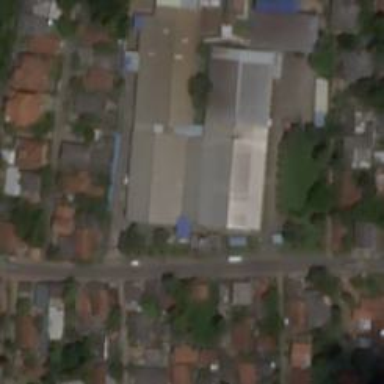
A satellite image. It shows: Factory with lean-to roof made of zinc.